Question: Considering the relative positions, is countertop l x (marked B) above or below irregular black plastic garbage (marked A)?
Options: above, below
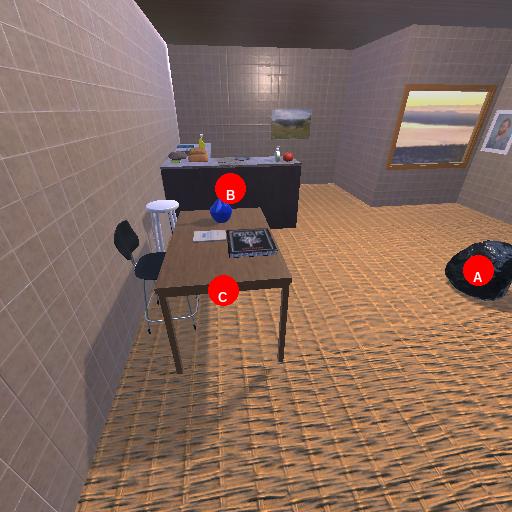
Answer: above